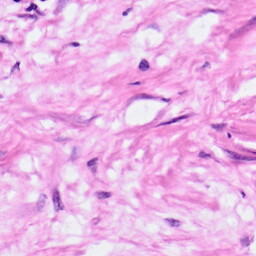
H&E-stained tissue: Pancreatic